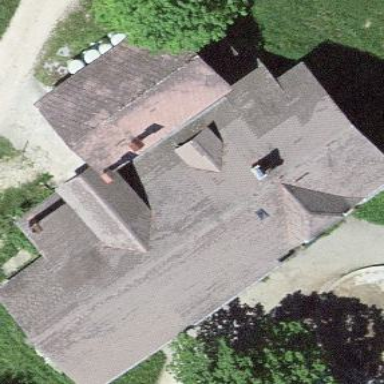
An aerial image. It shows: Farm building.